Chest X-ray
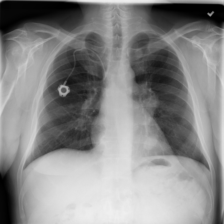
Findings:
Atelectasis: negative
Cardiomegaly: negative
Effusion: negative
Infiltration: negative
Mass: positive
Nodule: positive
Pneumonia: negative
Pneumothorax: negative
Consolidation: negative
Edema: negative
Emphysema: negative
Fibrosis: negative
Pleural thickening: negative
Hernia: negative